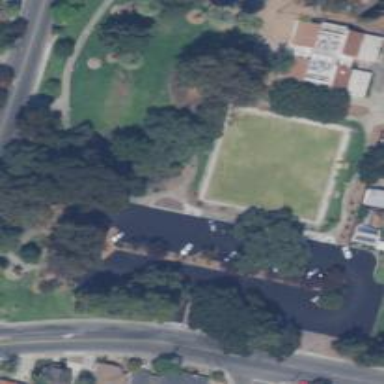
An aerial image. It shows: Lawn bowling pitch for leisure play.